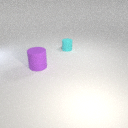
small cyan rubber cylinder behind large purple rubber cylinder